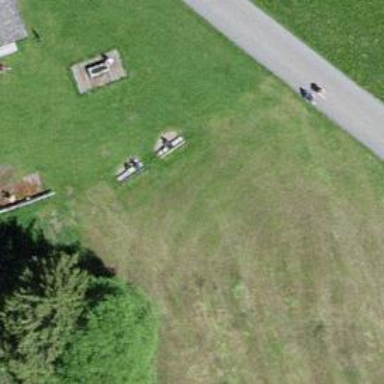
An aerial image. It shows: Brown bench.